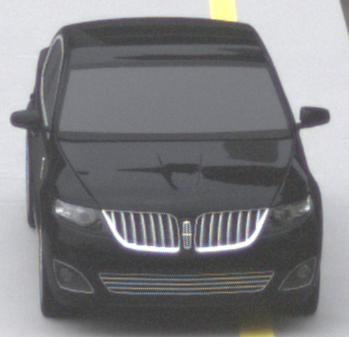
Make: Lincoln
Model: MKS
Detailed model: -
Model produced from: 2008
Model produced until: 2011
Doors: 4
Color: black
Road condition: dry road
Daytime: midday
Contrast: low contrast